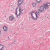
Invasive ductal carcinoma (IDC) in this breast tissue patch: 0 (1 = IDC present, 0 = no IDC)